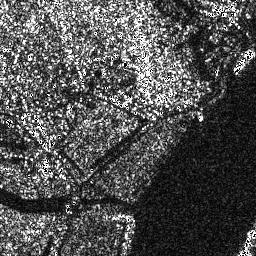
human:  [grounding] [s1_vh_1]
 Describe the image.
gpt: In the satellite image, there is  <ref>1 medium ship </ref> <box>[[90, 18, 99, 28, 0]]</box> located at top right.